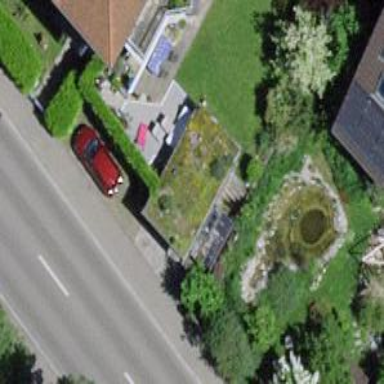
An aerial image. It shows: Carport structure.